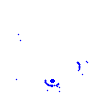
Particle: proton